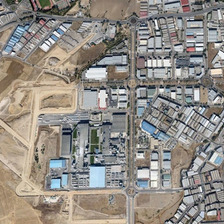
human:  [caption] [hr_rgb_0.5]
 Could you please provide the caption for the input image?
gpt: many buildings and some bareland are in an industrial area .

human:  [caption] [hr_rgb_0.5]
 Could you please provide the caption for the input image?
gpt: many buildings and some bareland are in an industrial area .

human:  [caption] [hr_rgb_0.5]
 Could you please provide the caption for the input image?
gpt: many buildings and some bareland are in an industrial area .

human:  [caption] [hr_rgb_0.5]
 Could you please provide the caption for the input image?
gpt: many buildings and some bareland are in an industrial area .

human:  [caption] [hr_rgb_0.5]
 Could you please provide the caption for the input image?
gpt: many buildings and some bareland are in an industrial area .